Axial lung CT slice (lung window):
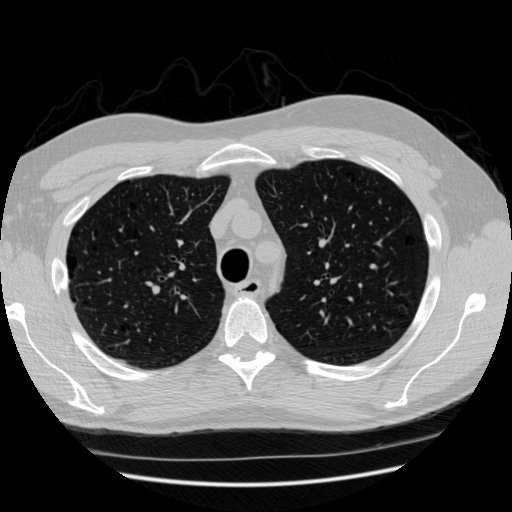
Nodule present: no